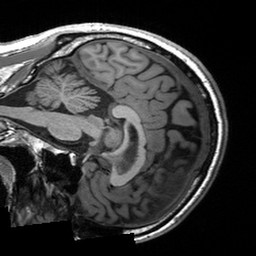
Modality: T1w
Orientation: sagittal
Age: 47
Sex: male
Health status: healthy
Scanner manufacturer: siemens
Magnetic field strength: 3 T
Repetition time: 2 s
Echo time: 0.00203 s